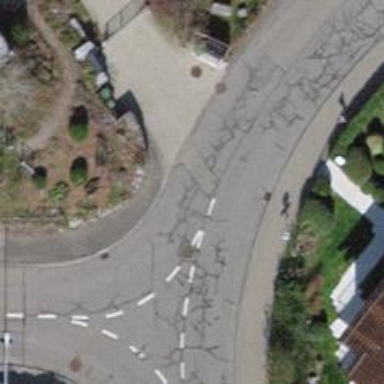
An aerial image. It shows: Raised kerb.